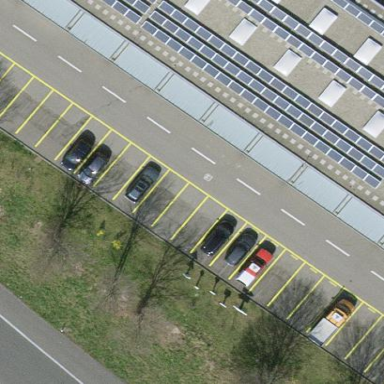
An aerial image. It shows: Private parking area with asphalt surface.